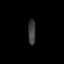
Tissue: prostate
Cell type: T cells
Senescence score: 0.8308
Nuclear area (px): 177
Mean DAPI intensity: 63.266